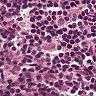
Metastatic tissue present: no